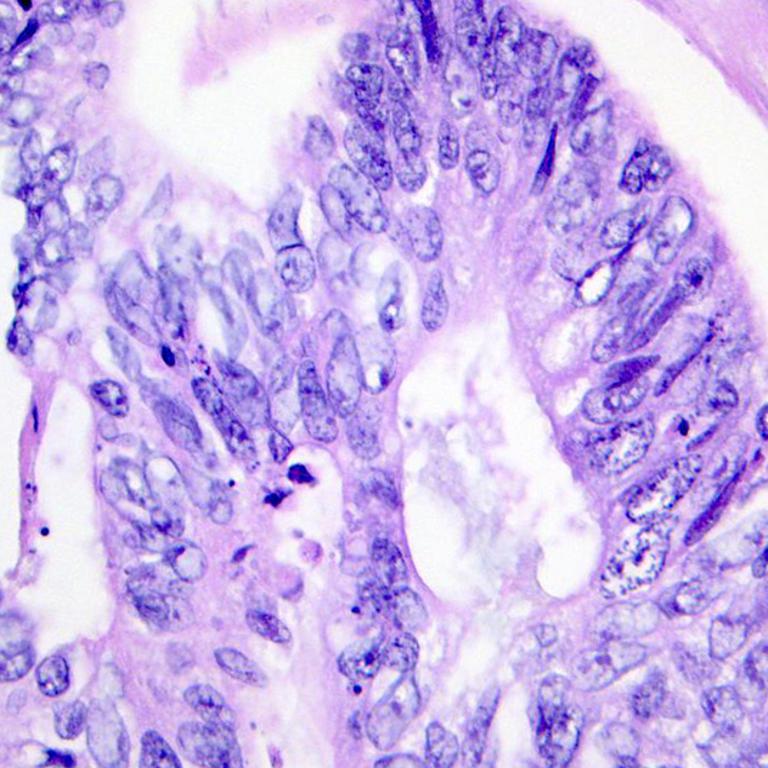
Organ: colon
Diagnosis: adenocarcinomas